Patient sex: F
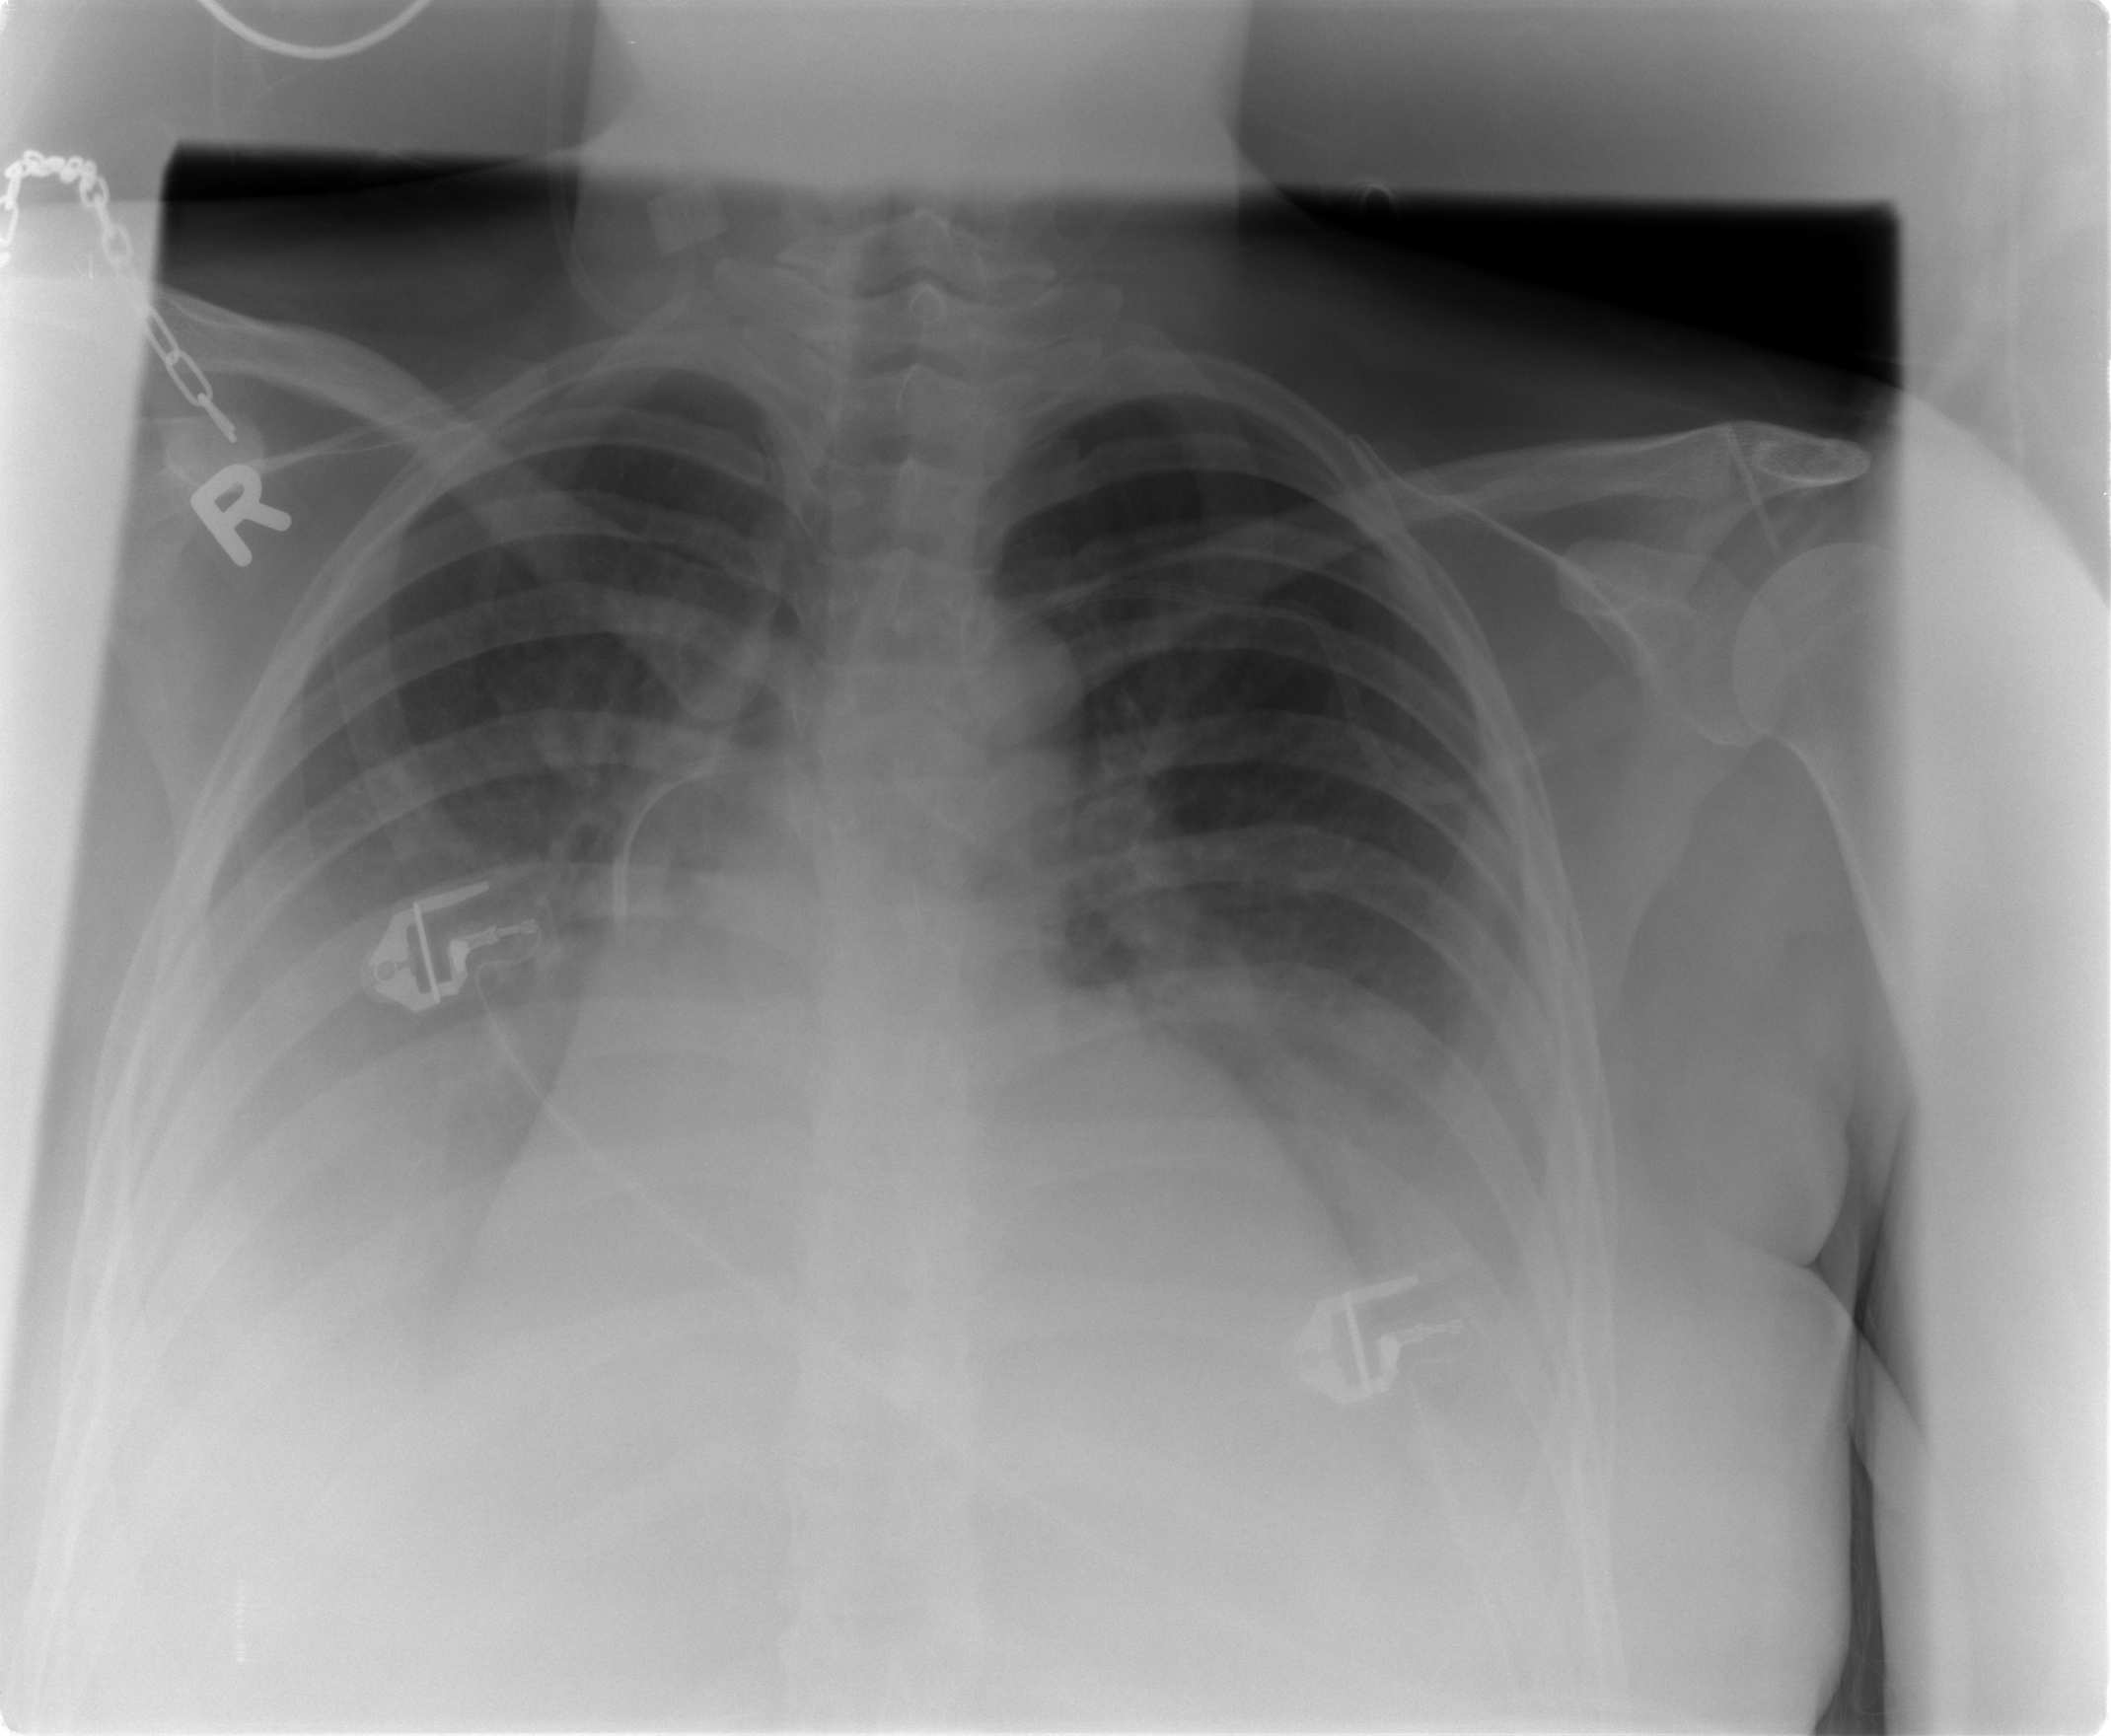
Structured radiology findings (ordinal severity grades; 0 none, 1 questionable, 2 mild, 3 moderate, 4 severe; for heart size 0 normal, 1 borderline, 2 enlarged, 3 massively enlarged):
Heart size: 0
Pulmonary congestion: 0
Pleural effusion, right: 2
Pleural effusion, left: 2
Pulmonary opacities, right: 0
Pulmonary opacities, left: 0
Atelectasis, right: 3
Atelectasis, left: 3